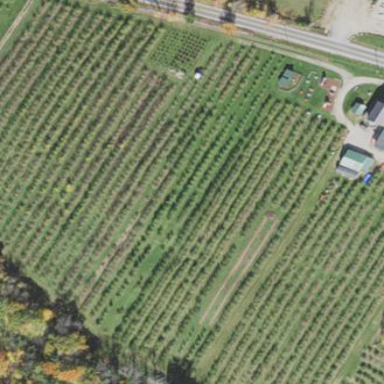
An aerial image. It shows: Orchard.